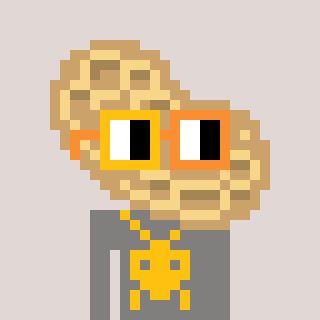
a pixel art character with square yellow and orange glasses, a peanut-shaped head and a bluegrey-colored body on a warm background